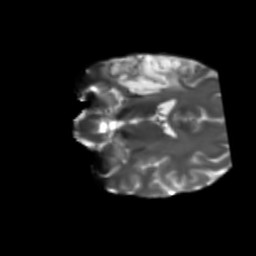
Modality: T2w
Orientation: coronal
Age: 36
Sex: female
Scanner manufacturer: siemens
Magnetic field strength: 3 T
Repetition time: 5.25 s
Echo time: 0.08 s